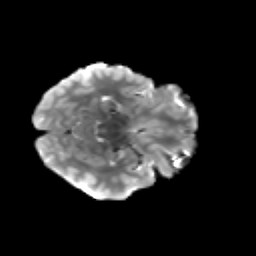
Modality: T2w
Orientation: axial
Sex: female
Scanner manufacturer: siemens
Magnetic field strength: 3 T
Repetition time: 5 s
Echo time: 0.071 s